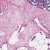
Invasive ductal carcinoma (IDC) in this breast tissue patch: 1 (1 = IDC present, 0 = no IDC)